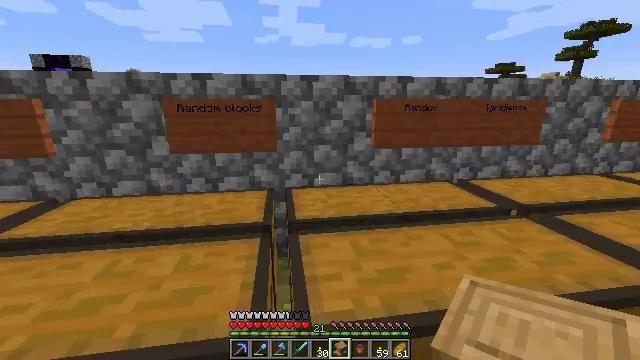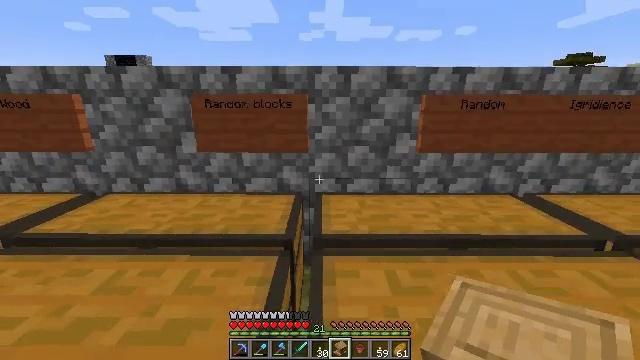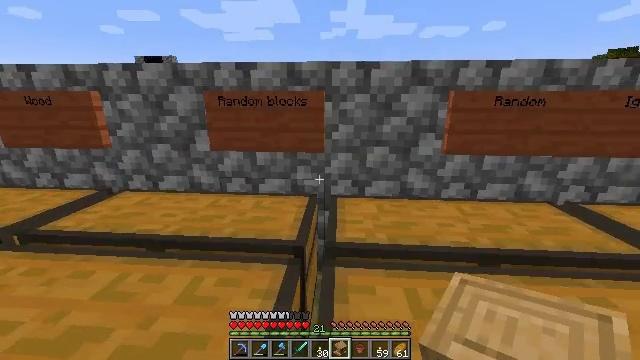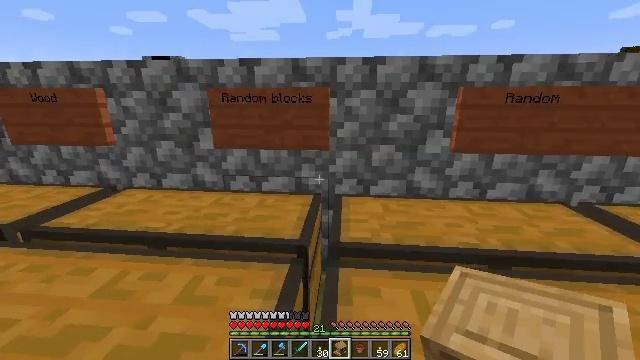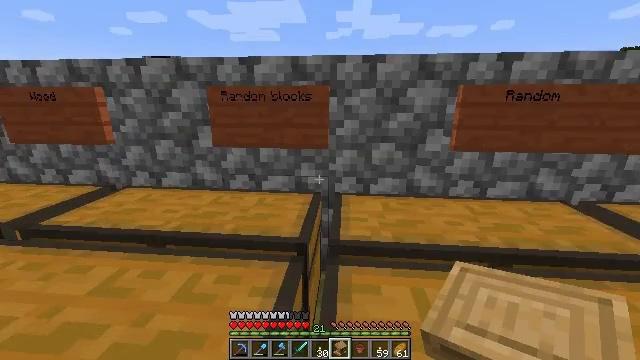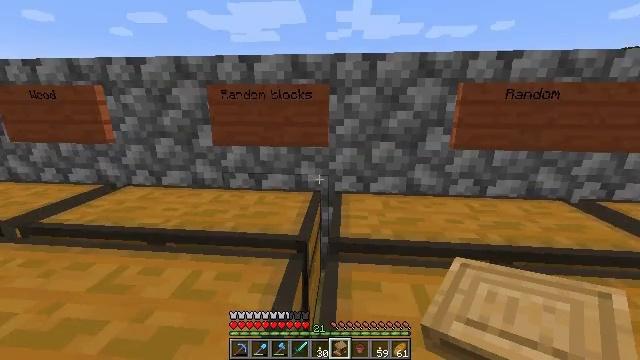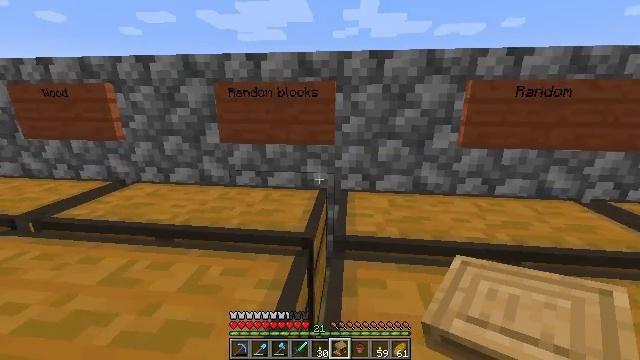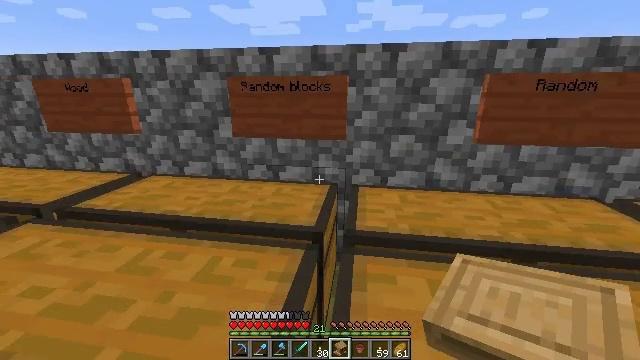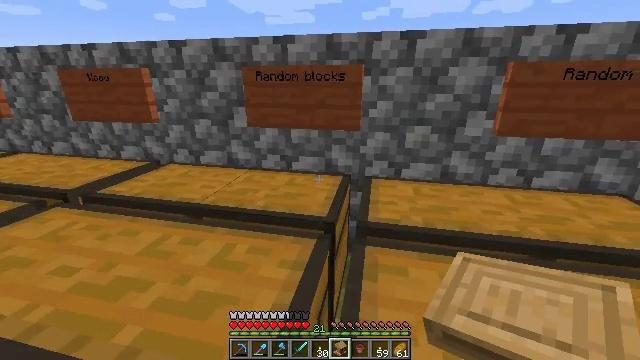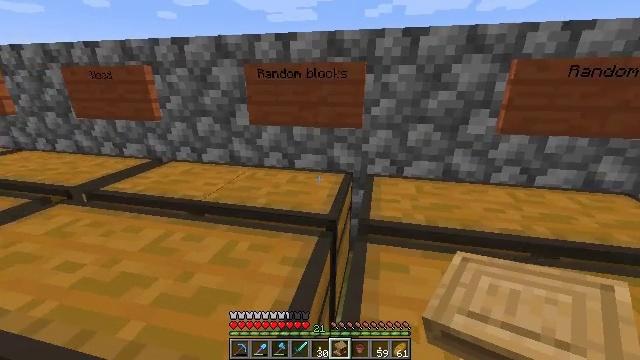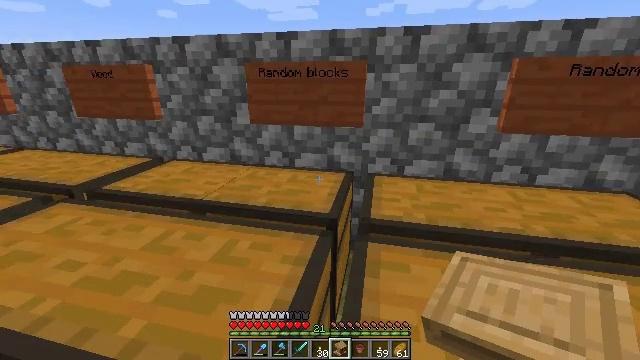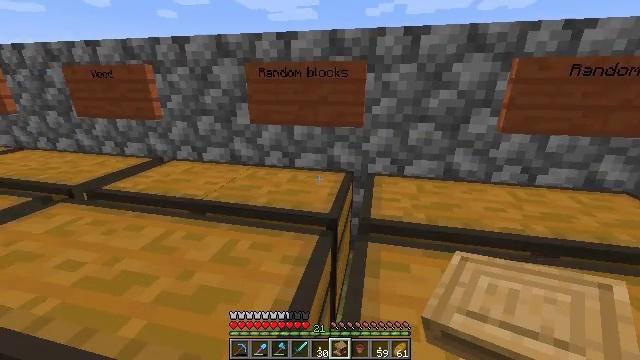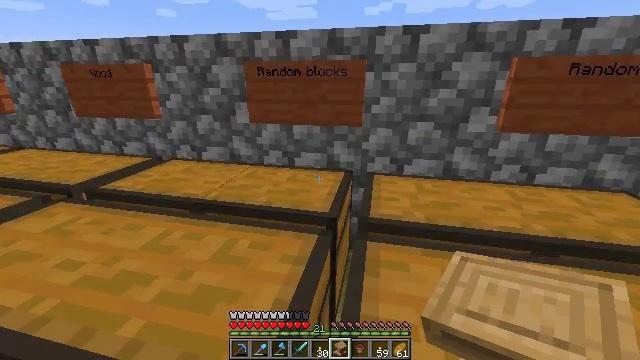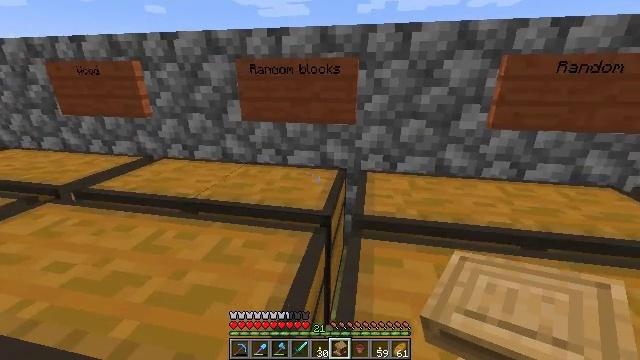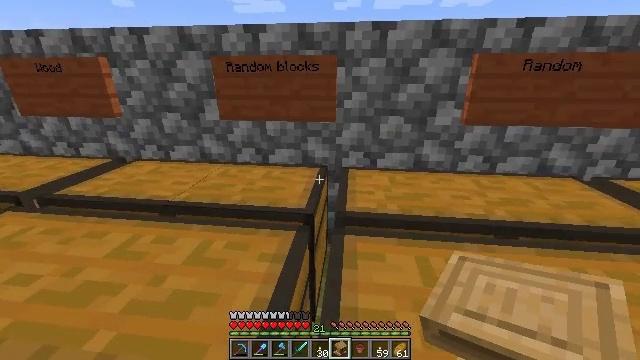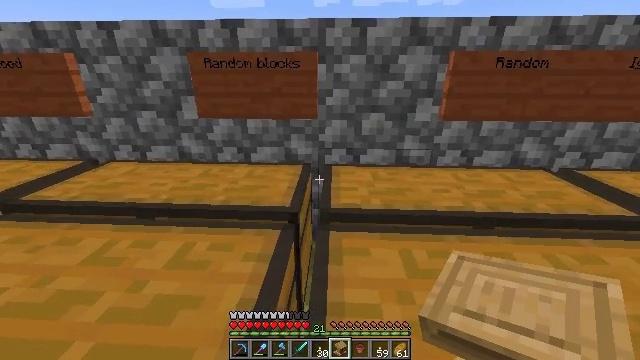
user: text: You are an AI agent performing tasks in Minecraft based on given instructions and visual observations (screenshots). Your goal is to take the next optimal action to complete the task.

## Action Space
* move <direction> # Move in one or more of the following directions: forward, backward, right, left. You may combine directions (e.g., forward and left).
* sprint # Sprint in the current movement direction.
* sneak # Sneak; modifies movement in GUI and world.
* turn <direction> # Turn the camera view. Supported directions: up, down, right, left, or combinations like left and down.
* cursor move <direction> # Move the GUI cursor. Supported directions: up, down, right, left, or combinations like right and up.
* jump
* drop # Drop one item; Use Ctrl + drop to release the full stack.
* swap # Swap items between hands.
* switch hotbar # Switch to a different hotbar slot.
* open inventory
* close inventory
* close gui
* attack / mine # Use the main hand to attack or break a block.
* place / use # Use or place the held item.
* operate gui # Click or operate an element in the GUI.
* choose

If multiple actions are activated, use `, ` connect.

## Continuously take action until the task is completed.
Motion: motion action
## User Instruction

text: Collect sugar cane near water sources.
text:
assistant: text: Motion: move forward, turn left
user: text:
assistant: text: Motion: turn left
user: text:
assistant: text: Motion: turn left
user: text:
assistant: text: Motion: no_op
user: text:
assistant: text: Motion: no_op
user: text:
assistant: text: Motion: turn left
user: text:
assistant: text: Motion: turn left and down
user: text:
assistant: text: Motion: turn left and down
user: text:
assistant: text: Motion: no_op
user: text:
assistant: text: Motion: no_op
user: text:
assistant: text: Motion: no_op
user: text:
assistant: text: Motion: no_op
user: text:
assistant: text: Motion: turn right
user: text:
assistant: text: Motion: turn right
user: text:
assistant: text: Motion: turn right
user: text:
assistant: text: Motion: no_op
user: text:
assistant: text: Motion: no_op
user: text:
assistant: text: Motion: no_op
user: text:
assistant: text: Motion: no_op
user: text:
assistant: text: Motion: turn right
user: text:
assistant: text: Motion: turn right
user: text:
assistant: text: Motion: no_op
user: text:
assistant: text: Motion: no_op
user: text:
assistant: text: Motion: no_op
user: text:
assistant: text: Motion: no_op
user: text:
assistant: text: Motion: no_op
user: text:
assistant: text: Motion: no_op
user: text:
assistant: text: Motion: move left, turn left
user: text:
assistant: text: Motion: move left
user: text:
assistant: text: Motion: move left